Question: Starting last night around 2:00 am - some 8 hours after anybody touched anything having to do with the website - our Azure website began throwing this error:
Error: ErrorCode:SubStatus:There is a temporary failure. Please retry later. (One or more specified cache servers are unavailable, which could be caused by busy network or servers. For on-premises cache clusters, also verify the following conditions. Ensure that security permission has been granted for this client account, and check that the AppFabric Caching Service is allowed through the firewall on all cache hosts. Also the MaxBufferSize on the server must be greater than or equal to the serialized object size sent from the client.). Additional Information : The client was trying to communicate with the server: net.tcp://payboardprod.cache.windows.net:22233. ( at Microsoft.ApplicationServer.Caching.DataCache.ThrowException(ErrStatus errStatus, Guid trackingId, Exception responseException, Byte[][] payload, EndpointID destination)
Basically, it looks as if our Azure cache server took a dive. But there's no indication of this anywhere on our Azure management console, which indicates that the caching server in question is up and running just fine. Nor is there any indication of a problem on the Azure service availability dashboard (<URL>. The only indication of any sort of a problem is that our Azure cache service started reporting zero requests around 1:00 am.

Our beta site, which uses a different caching server but is otherwise configured identically, stayed up through this whole episode.
We just have a BizSpark account, and hence no ability to open support tickets with MS.
We've restored service by disabling external caching, but that's obviously not optimal.
Any suggestions for troubleshooting this?
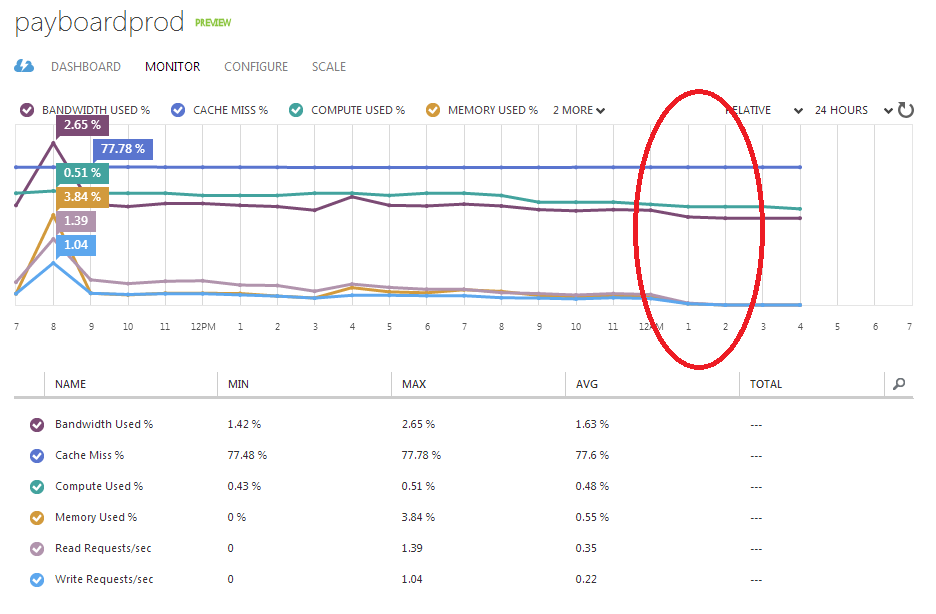
Answer: Wrap your calling code in appropriate protection (try / catch) and then cope with the failure at the app tier. The commodity platform offered in any cloud can (and does) have these sorts of issues from time-to-time. You need to bake in logging and log somewhere like Azure Diagnostics (<URL> for later troubleshooting.